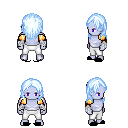
a pixel art fantasy rpg character, male body template, dark elf, purple skin, gold arm armor, white pants, white cyan long hairstyle, white cloth bandages, black slippers, four views (front, back, left, right), 2x2 character sprite sheet, small pixel art, hard edges, no anti-aliasing